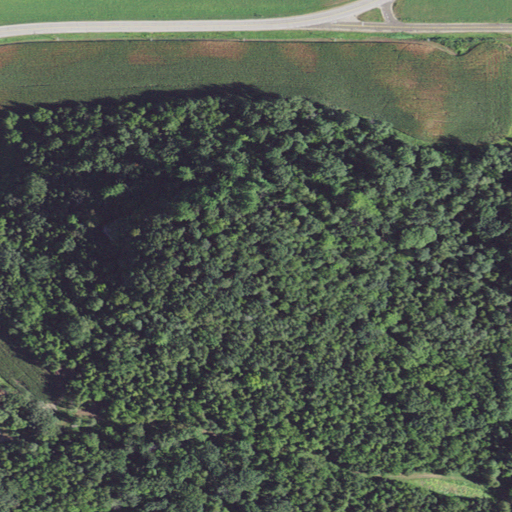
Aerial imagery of mountain in Wisconsin named Owls Head Hill containing mixed forest, deciduous forest, cultivated crops, evergreen forest, pasture, low intensity development, and open development